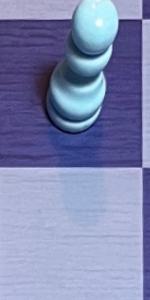
Label: Empty